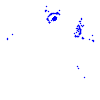
Particle: electron